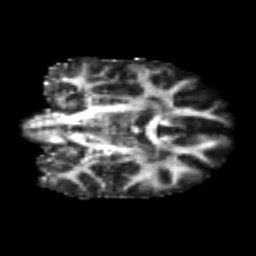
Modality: FA
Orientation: coronal
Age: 21
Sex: male
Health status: healthy
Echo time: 0.074 s